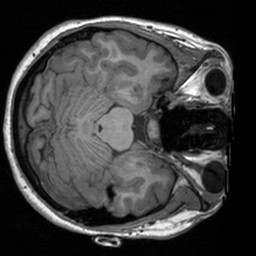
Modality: T1w
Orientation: axial
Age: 21
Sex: female
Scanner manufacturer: siemens
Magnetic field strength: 3 T
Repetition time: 1.9 s
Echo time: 0.00226 s